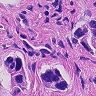
Metastatic tissue present: yes